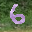
Label: 6